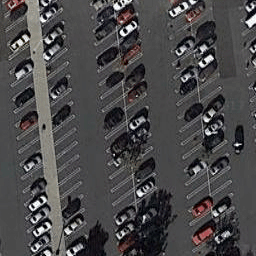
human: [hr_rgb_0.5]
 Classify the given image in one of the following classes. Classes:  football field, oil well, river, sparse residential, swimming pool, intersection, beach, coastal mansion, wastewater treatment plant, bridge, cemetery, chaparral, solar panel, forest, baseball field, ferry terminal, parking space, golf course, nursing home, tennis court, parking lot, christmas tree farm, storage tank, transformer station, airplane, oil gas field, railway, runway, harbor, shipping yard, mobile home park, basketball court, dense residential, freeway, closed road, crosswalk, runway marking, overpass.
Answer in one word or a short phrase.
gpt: parking lot